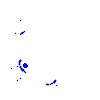
Particle: electron